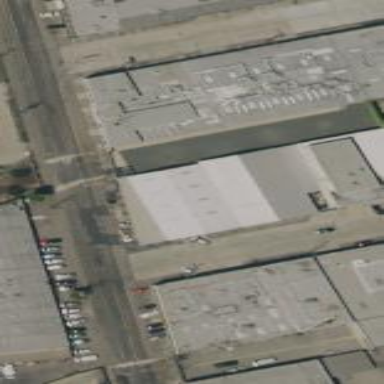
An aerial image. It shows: Industrial building.